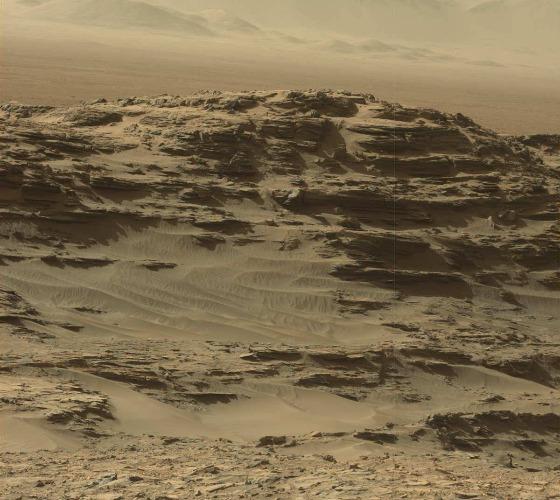
Terrain classes present: Bedrock, Gravel / Sand / Soil, Shadow, Sky / Distant Mountains